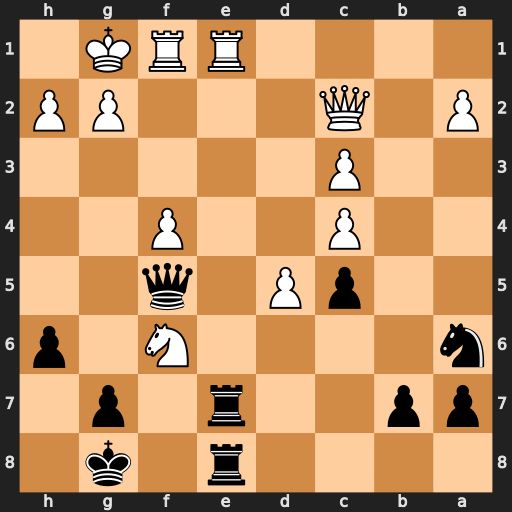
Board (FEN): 4r1k1/pp2r1p1/n4N1p/2pP1q2/2P2P2/2P5/P1Q3PP/4RRK1
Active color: b
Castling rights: -
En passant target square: -
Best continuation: Qxf6